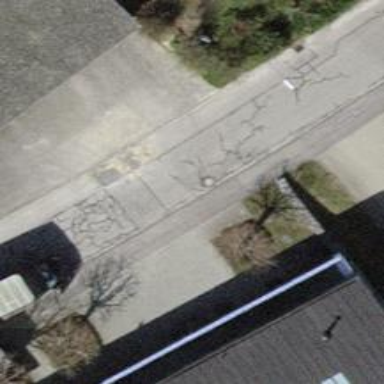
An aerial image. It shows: Residential road with asphalt surface and sidewalk on the left.